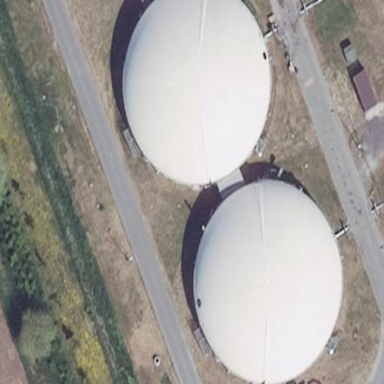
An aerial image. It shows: Storage tank that is man-made.